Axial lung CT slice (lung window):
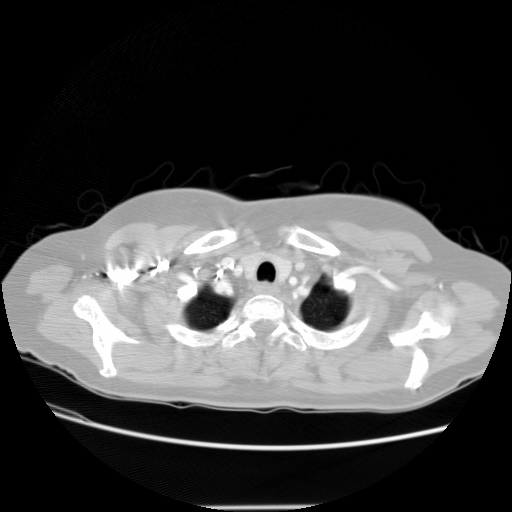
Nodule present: no